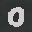
Label: 0